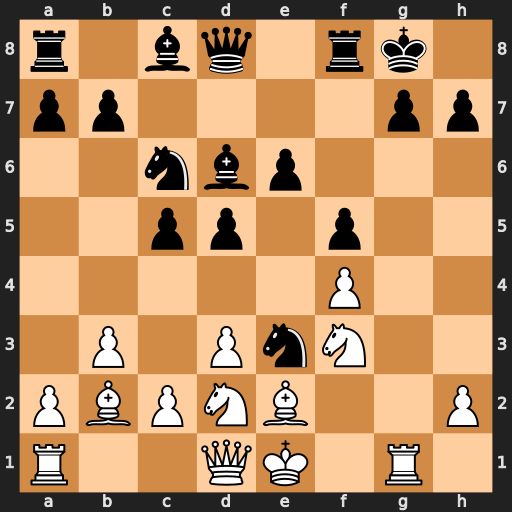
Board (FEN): r1bq1rk1/pp4pp/2nbp3/2pp1p2/5P2/1P1PnN2/PBPNB2P/R2QK1R1
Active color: w
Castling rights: Q
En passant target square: -
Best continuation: Rxg7+ Kh8 Rd7+ d4 Rxd8